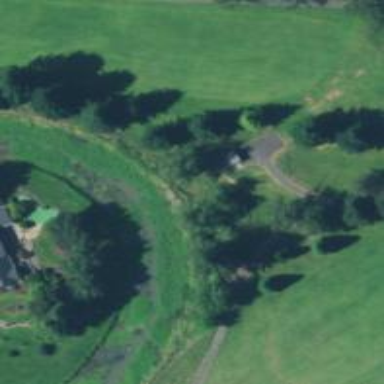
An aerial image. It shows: Path for both road and golf.